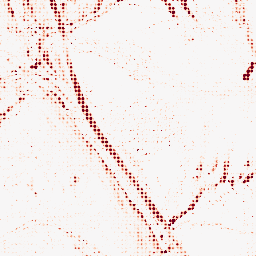
Category: morphological
Decomposition family: morphological_ellipse
Decomposition parameters: operation: opening
width: 5
height: 10
Upsampling method: sinc_hamming
Upsampling parameters: scale: 8
kernel_size: 4
Upsampling scale: 8